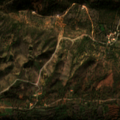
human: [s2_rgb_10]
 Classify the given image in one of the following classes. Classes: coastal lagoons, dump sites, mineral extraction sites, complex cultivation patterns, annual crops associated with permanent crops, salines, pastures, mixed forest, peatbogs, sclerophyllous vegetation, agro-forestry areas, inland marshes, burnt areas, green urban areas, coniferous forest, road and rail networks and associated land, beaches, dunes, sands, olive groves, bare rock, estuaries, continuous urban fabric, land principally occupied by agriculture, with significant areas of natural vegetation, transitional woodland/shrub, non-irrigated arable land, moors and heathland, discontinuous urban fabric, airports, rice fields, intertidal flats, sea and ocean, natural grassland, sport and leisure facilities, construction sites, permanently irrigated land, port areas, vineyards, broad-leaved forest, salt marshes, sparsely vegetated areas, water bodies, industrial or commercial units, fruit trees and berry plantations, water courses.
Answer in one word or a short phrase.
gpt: annual crops associated with permanent crops, land principally occupied by agriculture, with significant areas of natural vegetation, sclerophyllous vegetation